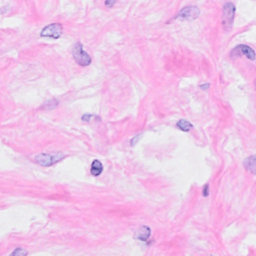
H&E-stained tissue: Breast